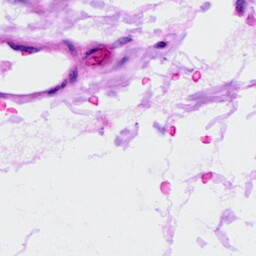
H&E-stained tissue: Ovarian